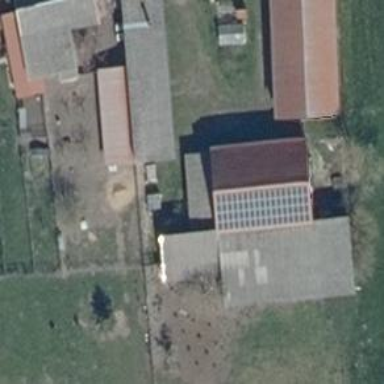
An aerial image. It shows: Small solar photovoltaic panel used as generator to produce electricity.